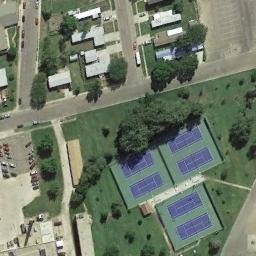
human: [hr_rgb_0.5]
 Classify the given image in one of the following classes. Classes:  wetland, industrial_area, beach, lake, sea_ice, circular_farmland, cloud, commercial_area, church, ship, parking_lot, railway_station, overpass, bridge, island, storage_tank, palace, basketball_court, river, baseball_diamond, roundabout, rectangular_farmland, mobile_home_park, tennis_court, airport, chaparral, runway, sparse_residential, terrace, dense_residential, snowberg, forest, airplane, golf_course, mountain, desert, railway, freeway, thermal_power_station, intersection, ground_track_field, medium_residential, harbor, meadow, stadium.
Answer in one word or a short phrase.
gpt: tennis_court